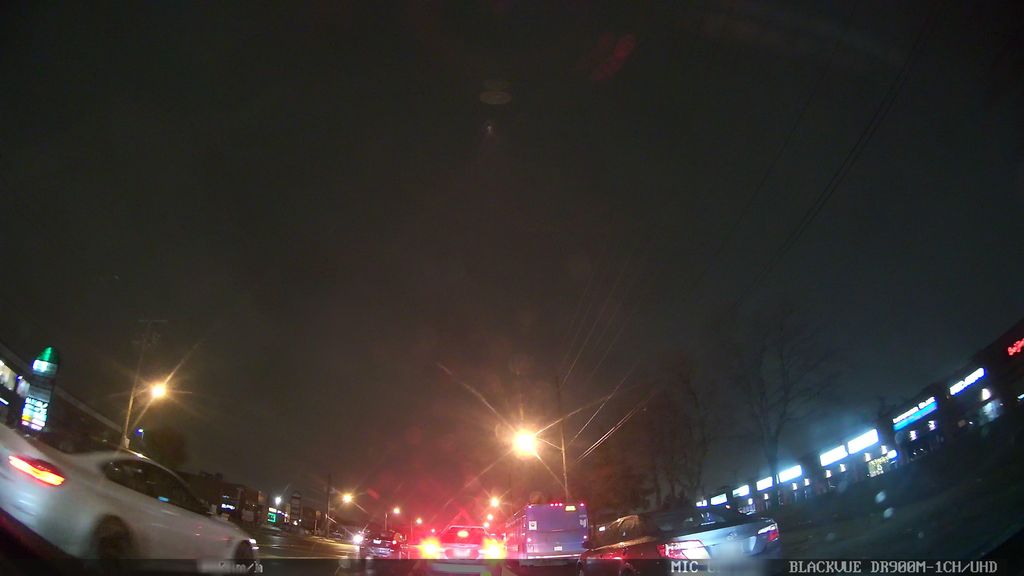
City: toronto